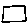
Label: square